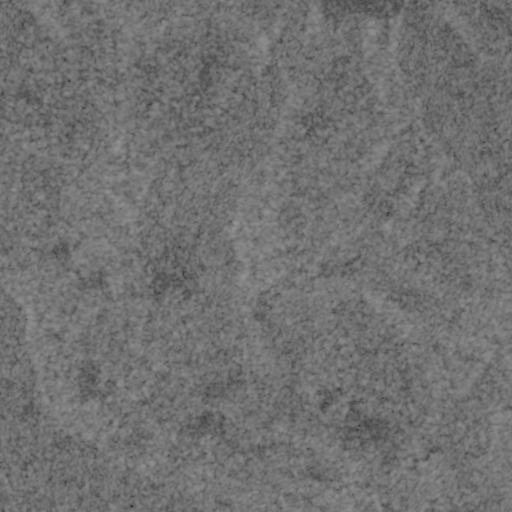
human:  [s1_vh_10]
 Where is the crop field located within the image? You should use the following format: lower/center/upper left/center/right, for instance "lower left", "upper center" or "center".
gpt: The crop field is located in the upper right of the image.
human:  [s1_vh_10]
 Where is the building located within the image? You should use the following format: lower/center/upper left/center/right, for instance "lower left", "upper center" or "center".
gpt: The building is located in the upper center of the image.
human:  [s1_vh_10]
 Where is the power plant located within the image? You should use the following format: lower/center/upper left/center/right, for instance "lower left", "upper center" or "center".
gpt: There is no power plant in the image.

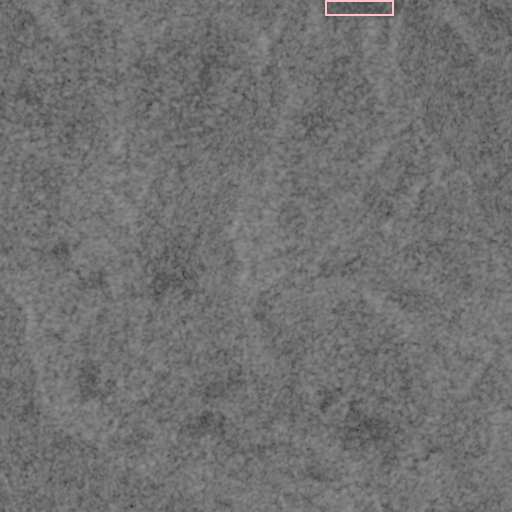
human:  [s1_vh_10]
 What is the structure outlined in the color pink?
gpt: The structure outlined in pink is a crop field.
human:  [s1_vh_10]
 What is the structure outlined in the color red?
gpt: There is no red outline.